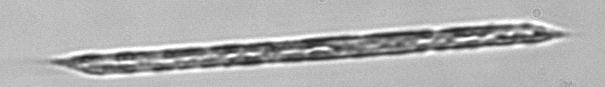
Label: Rhizosolenia